Question: '''
foreach (string LB in listBox1.Items)
{
SqlCommand SCA = new SqlCommand("create table " + textBox3.Text + "("+
listBox1.Items[].ToString()+")",SC1);
SCA.ExecuteNonQuery();
}
'''
How to add all items using loop to add items on listbox.items to SQL Server columns for columns name only?
Example:

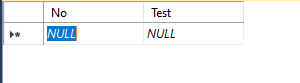
Answer: You are trying to create several tables with the same name in a loop. I suppose your code should look something like that:
'''
// StringBuilder is better way to creating a string in a loop,
// because it doesn't allocate new string on each concatenation
StringBuilder command = new StringBuilder("create table ");
command.Append(textBox3.Text).Append("(");
string separator = "";
// It is better to give more descriptive names to variables
foreach (string columnName in listBox1.Items)
{
// You forgot to specify column type
command.Append(separator)
.Append(columnName)
.Append(" varchar(1000)");
separator = ",";
}
command.Append(")");
// SqlCommand and SqlConnection implement IDisposable,
// so it is better to wrap their instantiation by 'using' statement
// in order to free corresponding resources
using (SqlCommand sqlCommand = new SqlCommand(command.ToString(), SC1)) {
sqlCommand.ExecuteNonQuery();
}
'''